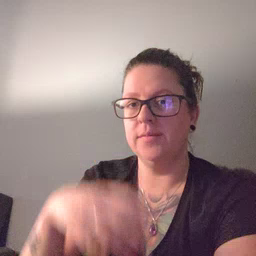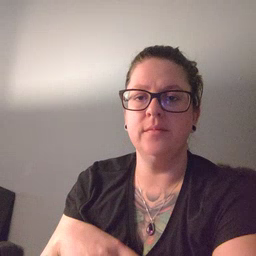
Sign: drop